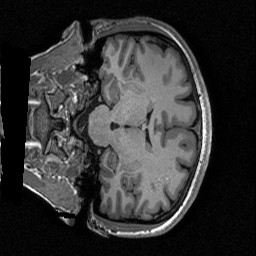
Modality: T1w
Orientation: coronal